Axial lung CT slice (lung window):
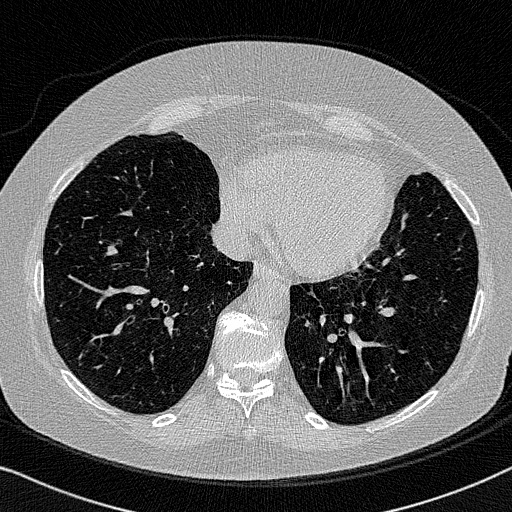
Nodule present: no